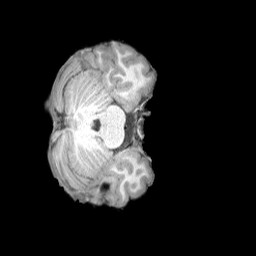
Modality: T1w
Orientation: axial
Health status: healthy